Field crop: maize
Growth stage: 2
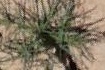
Species: salsola